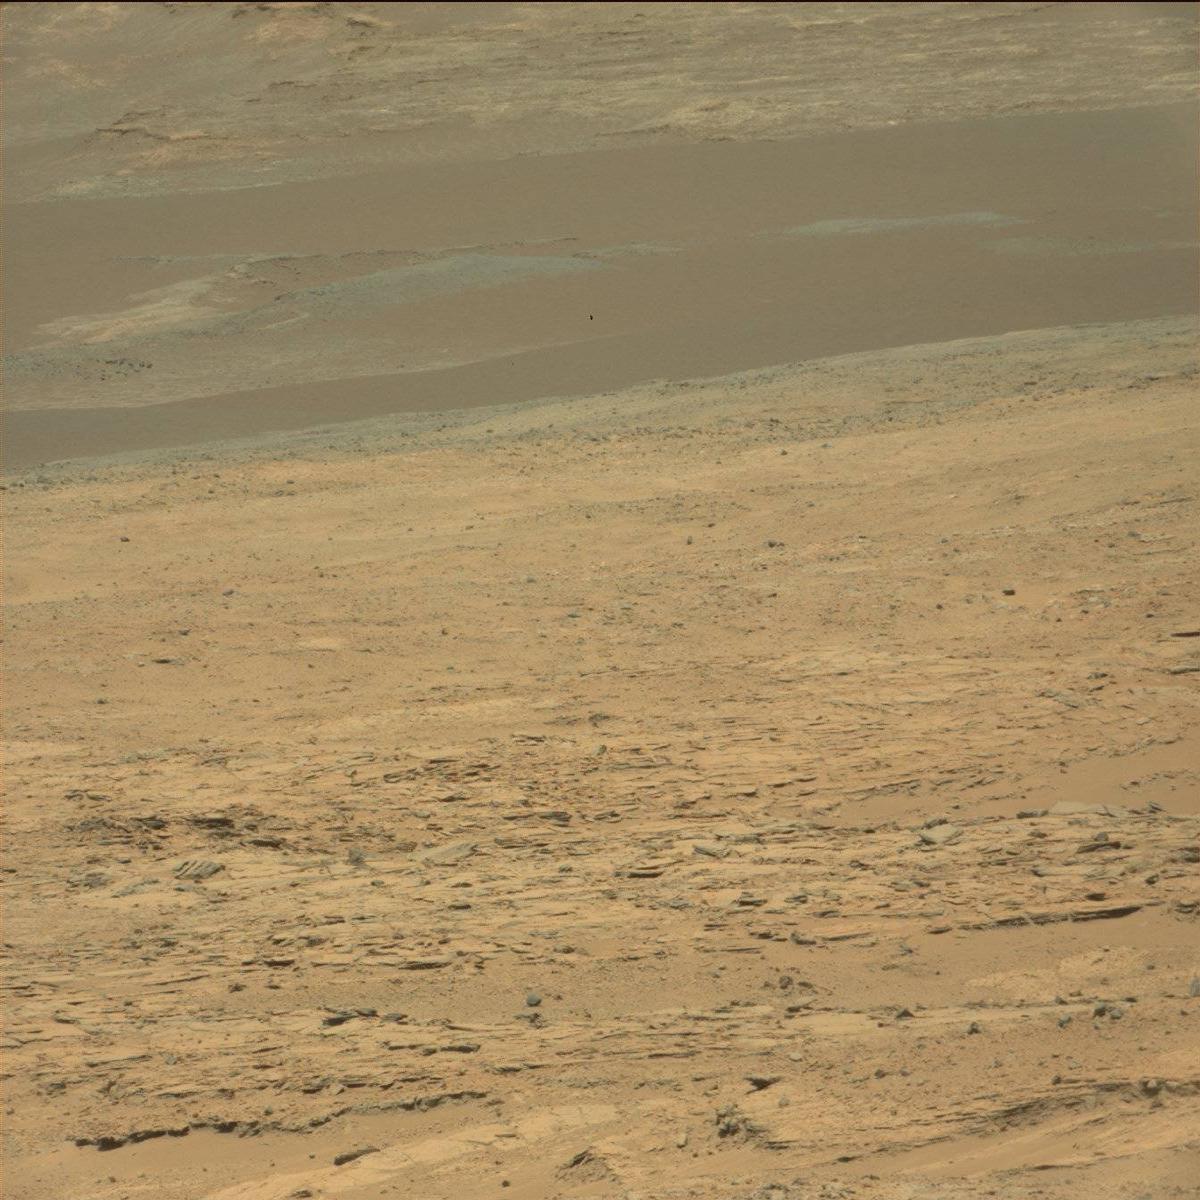
Terrain classes present: Bedrock, Ridge, Sand / Soil